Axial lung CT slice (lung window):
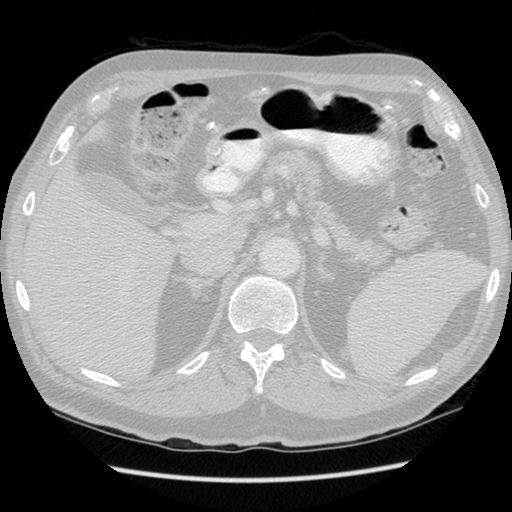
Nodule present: no